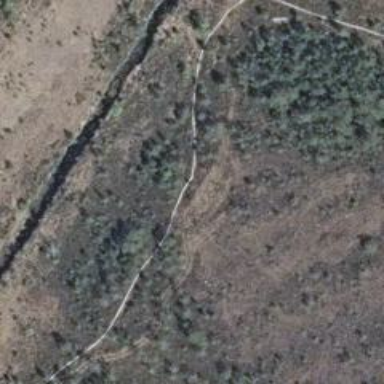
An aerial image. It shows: Route along path.